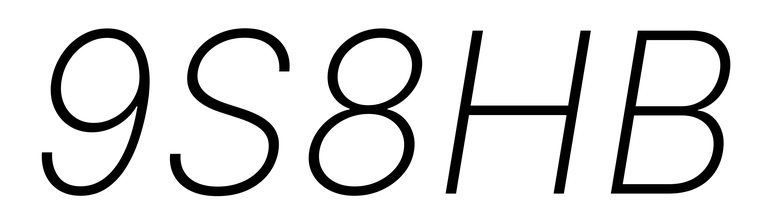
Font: Inter-Italic_ExtraLight_Italic